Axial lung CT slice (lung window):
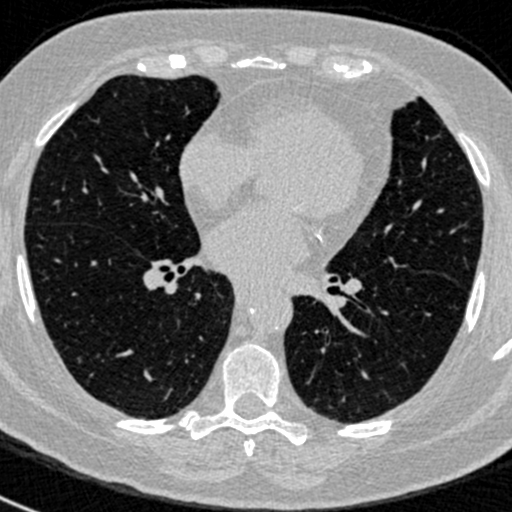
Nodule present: no